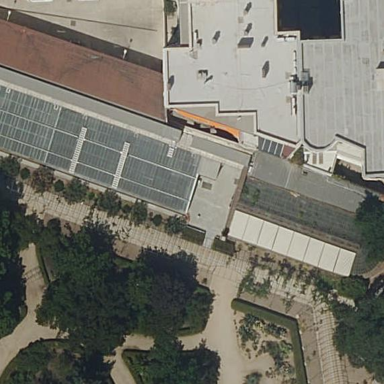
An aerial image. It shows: Greenhouse.